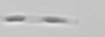
Label: Leptocylindrus